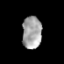
Tissue: prostate
Cell type: T cells
Senescence score: 0.3608
Nuclear area (px): 621
Mean DAPI intensity: 162.37